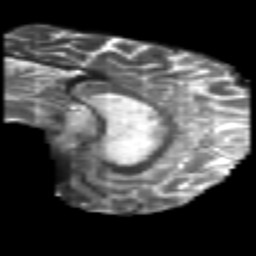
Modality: T2w
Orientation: sagittal
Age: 35
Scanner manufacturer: philips
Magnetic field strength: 3 T
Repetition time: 8.6 s
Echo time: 0.127 s